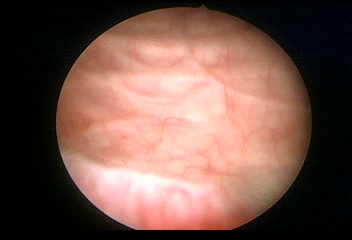
Modality: WLC
Class: Normal mucosa
Bladder cancer association: No